Question: In my productcontroller I have two actionresult returning methods:
'''
[Route("Shop/{brand}/{category}/{subcategory?}/{page:int?}")]
public ActionResult Index(string brand, string category, string subcategory, int? page, SortOptions currentSort = SortOptions.SinceDesc)
{ //...
'''
and
'''
[HttpPost]
[Route("Shop/{brand}/{category}/{subcategory?}/{page:int?}")]
public ActionResult Index(ProductsViewModel pvm)
{ //...
'''
And this is my razor view:
'''
@using (@Html.BeginForm("Index", "Products", FormMethod.Post))
{
@Html.DropDownListFor(x => x.SubCatID, Model.SubCategoriesSelectList, new { @class = "multiselect" })
}
'''
When I submit the page it hits the httppost method but the url is still: Shop/nike/shoes even when I selected the subcategory runningshoes from the dropdown.
I would like to have urls like:
- -
Being more of a webform-guy I am having a hard time to navigate to new url's and using viewmodel properties as parameters.
posted my UI:

to explain my ui:
the first dropdown should 'get' to a subcategory. for instance: shop/nike/shoes/runningshoes
The second should post 'back' to sort the products.
The price slider should post back because it should filter. (would filter client side if there was no paging)
The paging should get so you can deeplink to a certain page: shop/nike/shoes/runningshoes/page2 etc.
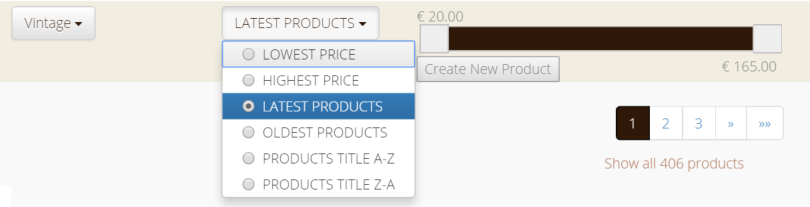
Answer: In your 'BeginForm(...)' you end up having to pass a route values dictionary with 'Subcategory = "runningshoes"'
This does mix values being passed by GET, aka in the querystring through the route values dictionary, and POST, which will be the values from the form, but will accomplish what you are trying to do. More can be read about the 'BeginForm(..)' overload <URL>
You should end up with:
'''
@using (@Html.BeginForm("Index", "Products", new { subcategory = "runningshoes" }, FormMethod.Post))
{
@Html.DropDownListFor(x => x.SubCatID, Model.SubCategoriesSelectList, new { @class = "multiselect" })
}
'''
Just realized you want the value from the form post to be in the QueryString on the response. Instead of returning the view directly from your MVC method for the Form Post what you could possibly do is a 'return RedirectToAction("ActionName", "ControllerName", new { subcategory = request.SubCategory });' which you would have an action that would support this redirect specifically.
Additional information on redirect to action can be found <URL>